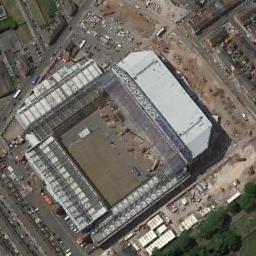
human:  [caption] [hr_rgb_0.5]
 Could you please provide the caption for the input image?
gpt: Building, Parking lot and lawn next to the square stadium .

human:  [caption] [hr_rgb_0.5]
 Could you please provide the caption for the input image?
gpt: This stadium has a row of white signs on each side .

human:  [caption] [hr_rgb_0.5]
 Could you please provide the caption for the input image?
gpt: The stadium is on the bare land next to some trees .

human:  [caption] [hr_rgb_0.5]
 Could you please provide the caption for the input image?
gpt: There are many cars near the stadium .

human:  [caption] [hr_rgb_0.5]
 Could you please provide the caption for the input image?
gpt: There are some buildings and bare land near the stadium .